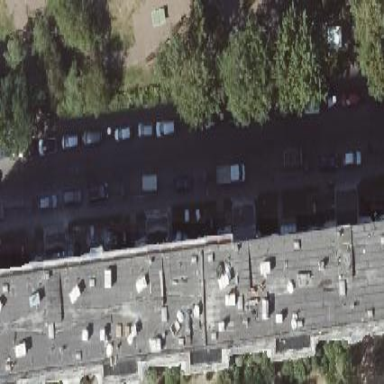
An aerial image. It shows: Building with apartments and flat roof.